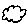
Label: cloud